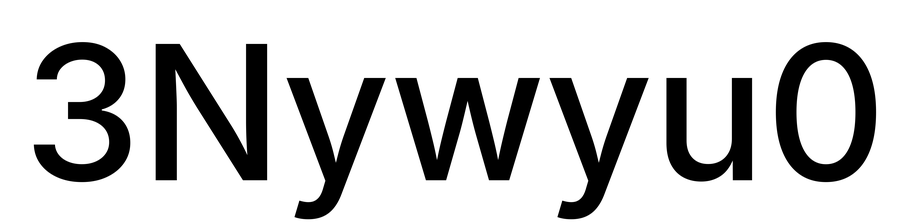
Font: Inter_Medium